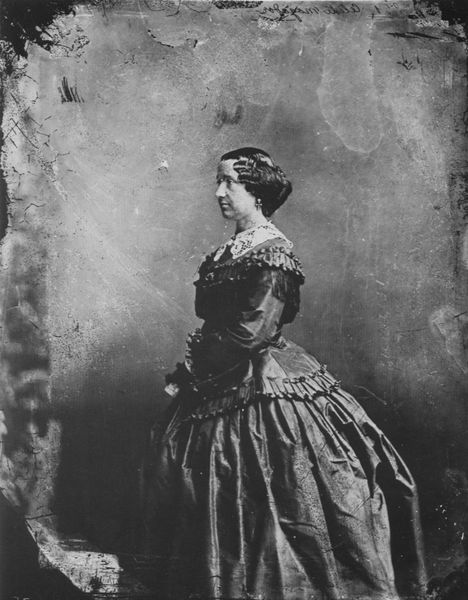
Titel: Mogador (Comtesse de Chabrillan) (1824-1909)
Künstler: Gaspard-Félix Tournachon
Schlagwörter: blätter, dunkel, gemälde, schatten, weiß, frau, frisur, grau, kleid, licht, mund, profil, schmuck, schwarz, dame, mode, rock, alt, wand, falten, kleidung, kragen, spitze, trauer, ärmel, portrait, porträt, haare, stoff, ohrringe, spitzen, locken, schultern, taille, dutt, seitlich, mieder, hands, white, black, dress, face, formal, hair, lace, woman, ernst, seitenansicht, hochsteckfrisur, rüschen, foto, fotografie, photographie, strahlen, schwarz-weiß, photo, flecken, biedermeier, profile, bildnid, fleckig, königin, gaze, curls, reifrock, handschrift, victoria, victorian, viktoria, biedermayer, still, spiegelschrift, photograph, daguerreotypie, ruffles, daguerreotype, krioline, friesur, thoughtful, beschädiugt, kl, damaged, regal, full-length, three-quarter view, clasped